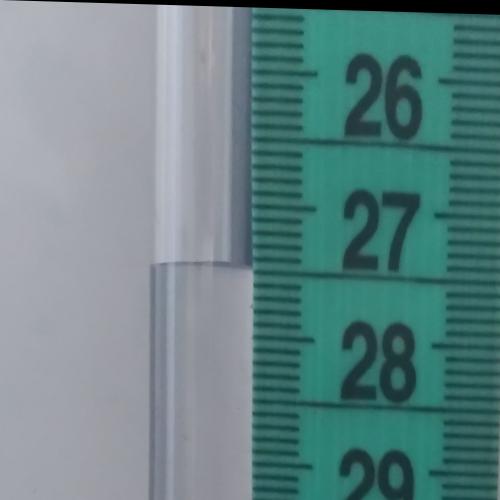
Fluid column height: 27.5 cm